Question: I've the below HTML Table. and her i want to get only first row border and the rest only column borders only. as given in the screenshot. please let me know how i can do it in my css.
'''
<table cellspacing="1" class="topbotcol">
<thead>
<tr>
<th valign="middle" class="colsep rowsep" align="center">
<span class="font-style-bold">Item</span>
</th>
<th valign="middle" class="colsep rowsep" align="center">&nbsp;</th>
<th valign="middle" class="colsep rowsep" align="center">&nbsp;</th>
<th valign="middle" class="colsep rowsep" align="center">
<span class="font-style-bold">Qty</span>
</th>
<th valign="middle" class="colsep rowsep" align="center">
<span class="font-style-bold">Unit</span>
</th>
<th valign="middle" class="colsep rowsep" align="center">
<span class="font-style-bold">Rate $</span>
</th>
</tr>
</thead>
<tbody>
<tr>
<td class="rowsep" align="left">&nbsp;</td>
<td class="rowsep" align="left">
<div class="para">BUILT-UP WATERPROOF MEMBRANE PANEL ROOFING TO FLAT ROOFS AND POOL DECK</div>
</td>
<td class="rowsep" align="center">&nbsp;</td>
<td class="rowsep" align="center">&nbsp;</td>
<td class="rowsep" align="center">&nbsp;</td>
<td class="rowsep" align="center">&nbsp;</td>
</tr>
<tr>
<td class="rowsep" align="left">&nbsp;</td>
<td class="rowsep" align="left">
<div class="para">Preparing surfaces: priming and applying "Grims K1" slurry and "Grims Premier K10" waterproof membrane system as specified</div>
</td>
<td class="rowsep" align="center">&nbsp;</td>
<td class="rowsep" align="center">&nbsp;</td>
<td class="rowsep" align="center">&nbsp;</td>
<td class="rowsep" align="center">&nbsp;</td>
</tr>
<tr>
<td class="rowsep" align="left">&nbsp;</td>
<td class="rowsep" align="left">
<div class="para">Membrane collars; pointing with epoxy; reinforced with clamp rings around flanges of rainwater outlets</div>
</td>
<td class="rowsep" align="center">&nbsp;</td>
<td class="rowsep" align="center">&nbsp;</td>
<td class="rowsep" align="center">&nbsp;</td>
<td class="rowsep" align="center">&nbsp;</td>
</tr>
<tr>
<td class="rowsep" align="left">
<div class="para">A</div>
</td>
<td class="rowsep" align="center">
<div class="para">200mm diameter</div>
</td>
<td class="rowsep" align="center">
<div class="para">13</div>
</td>
<td class="rowsep" align="center">
<div class="para">No.</div>
</td>
<td class="rowsep" align="center">
<div class="para">34.28</div>
</td>
<td class="rowsep" align="center">
<div class="para">445.64</div>
</td>
</tr>
</tbody>
</table>
'''
Thanks
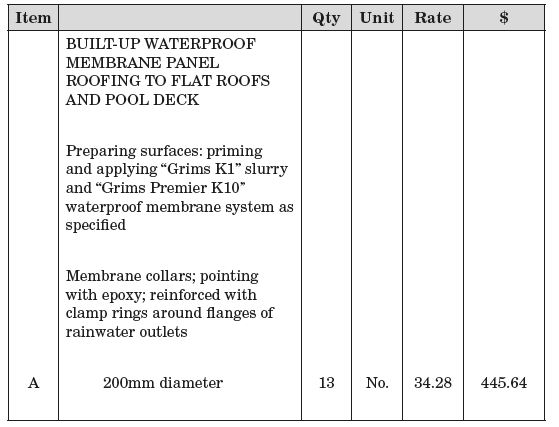
Answer: You can achieve that by setting the border on the td and th cells, but making the border-top and border-bottom none for the td, but then setting surrounding border of the entire table as well.
The following css is an example:
'''
table {
border-collapse:collapse;
border: 1px solid #000;
}
th {
background-color: #ccc;
border-left: 1px solid #000;
border-bottom: 1px solid #000;
padding: 5px;
}
td {
border-left: 1px solid #000;
padding: 5px;
}
'''
Link to <URL>